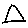
Label: triangle